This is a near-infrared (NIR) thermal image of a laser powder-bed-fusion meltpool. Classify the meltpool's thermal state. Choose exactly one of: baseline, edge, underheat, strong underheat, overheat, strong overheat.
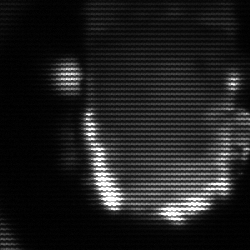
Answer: baseline